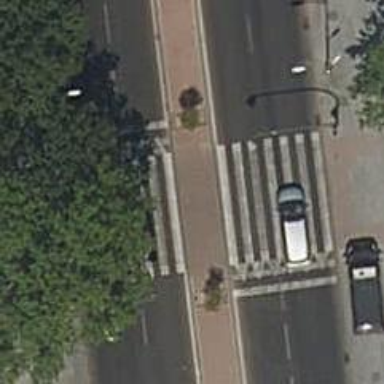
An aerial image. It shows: Kerb barrier.